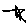
Label: star